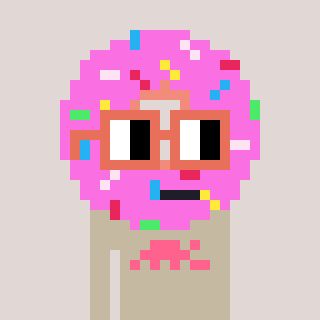
a pixel art character with square orange glasses, a doughnut-shaped head and a bege-colored body on a warm background